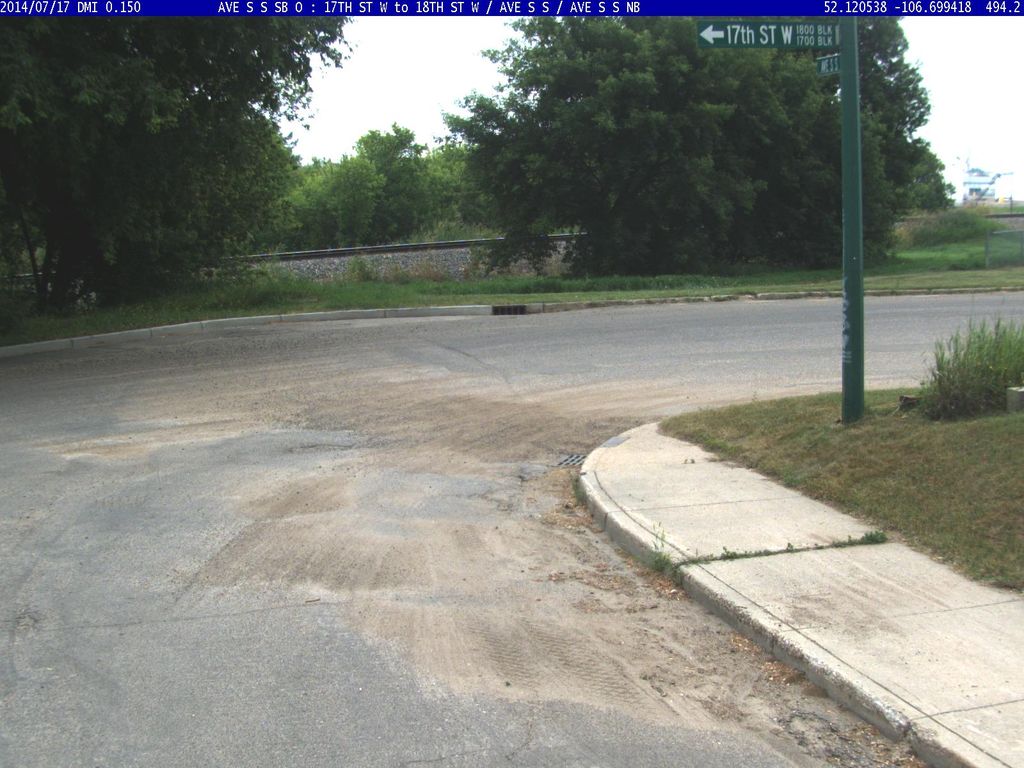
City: saskatoon